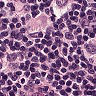
Metastatic tissue present: yes